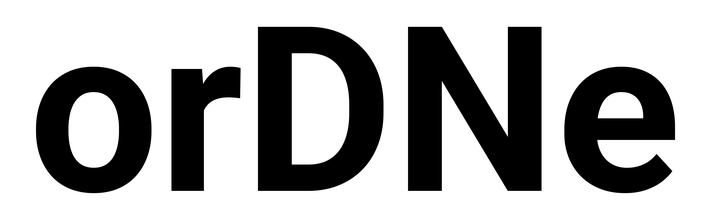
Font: Roboto_Bold